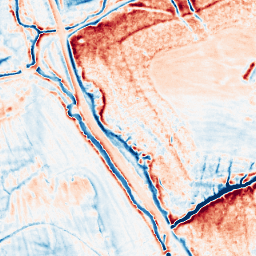
Category: classical
Decomposition family: uniform
Decomposition parameters: size: 10
Upsampling method: bilinear
Upsampling parameters: scale: 8
Upsampling scale: 8